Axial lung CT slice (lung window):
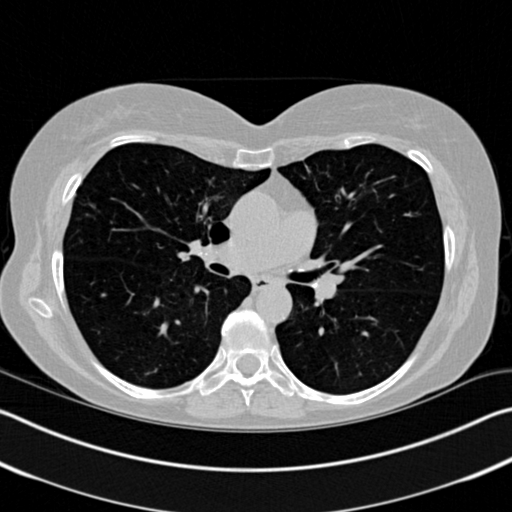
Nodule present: no